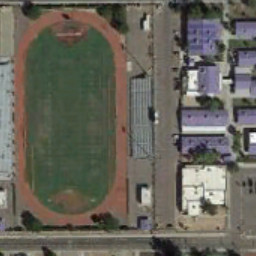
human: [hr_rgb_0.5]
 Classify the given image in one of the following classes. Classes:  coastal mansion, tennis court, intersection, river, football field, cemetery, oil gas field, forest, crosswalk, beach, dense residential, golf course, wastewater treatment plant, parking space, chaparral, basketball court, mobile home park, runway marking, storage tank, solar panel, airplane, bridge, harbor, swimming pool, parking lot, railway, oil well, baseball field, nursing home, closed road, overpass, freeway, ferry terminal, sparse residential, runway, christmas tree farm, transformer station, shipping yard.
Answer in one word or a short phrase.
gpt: football field